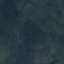
Label: HerbaceousVegetation